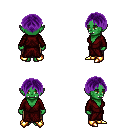
a pixel art fantasy rpg character, female body template, orc, green skin, red robe, robe skirt, purple parted hairstyle, gold boots, four views (front, back, left, right), 2x2 character sprite sheet, small pixel art, hard edges, no anti-aliasing